Question: I have a shapefile containing multipolygons and a raster file. What I want is to extract the count, median, mean, min and max of the pixels which intersect with the corresponding polygons and aggregate the values row-wise
For that I'm using the following code:
'''
CREATE TABLE <some_table_name> AS
SELECT ply.*,
(St_SummaryStats(St_Union(ST_Clip(rast,1,geom, true)))).*
FROM <shapefile_name> AS ply
,<raster_filename>
WHERE st_intersects(rast,geom)
GROUP BY gid;
'''
But while doing so, I am getting this error:
'''
ERROR: column "count" specified more than once
SQL state: 42701
'''
Also, if I remove the initial query of creating table, I'm getting output like this:

There is a repetition of the count, min, max and other stats columns.
I want to get rid of these repetitive columns and I also want to create the table.
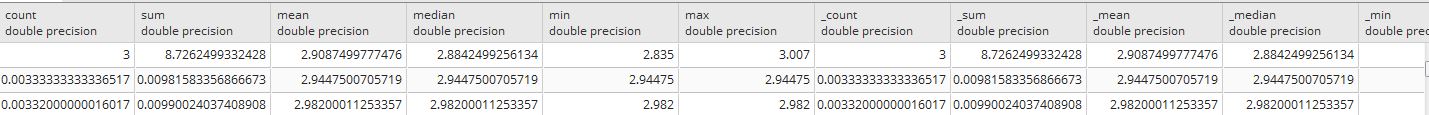
Answer: The problem is that both 'ply' and the function 'st_summarystats' have a column called 'count', so the new table would have two columns with the same name, which is not possible.
You have to use different column names. The easiest way would be to specify the column names explicitly:
'''
CREATE TABLE some_table (colname1, colname2, ...)
AS SELECT ...
'''
To get rid of the columns you don't want, specify the columns you need instead of '*'.